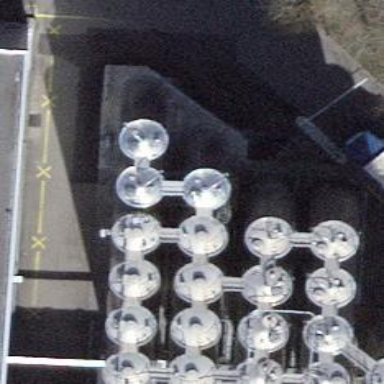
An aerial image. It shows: Storage tank that is man-made.